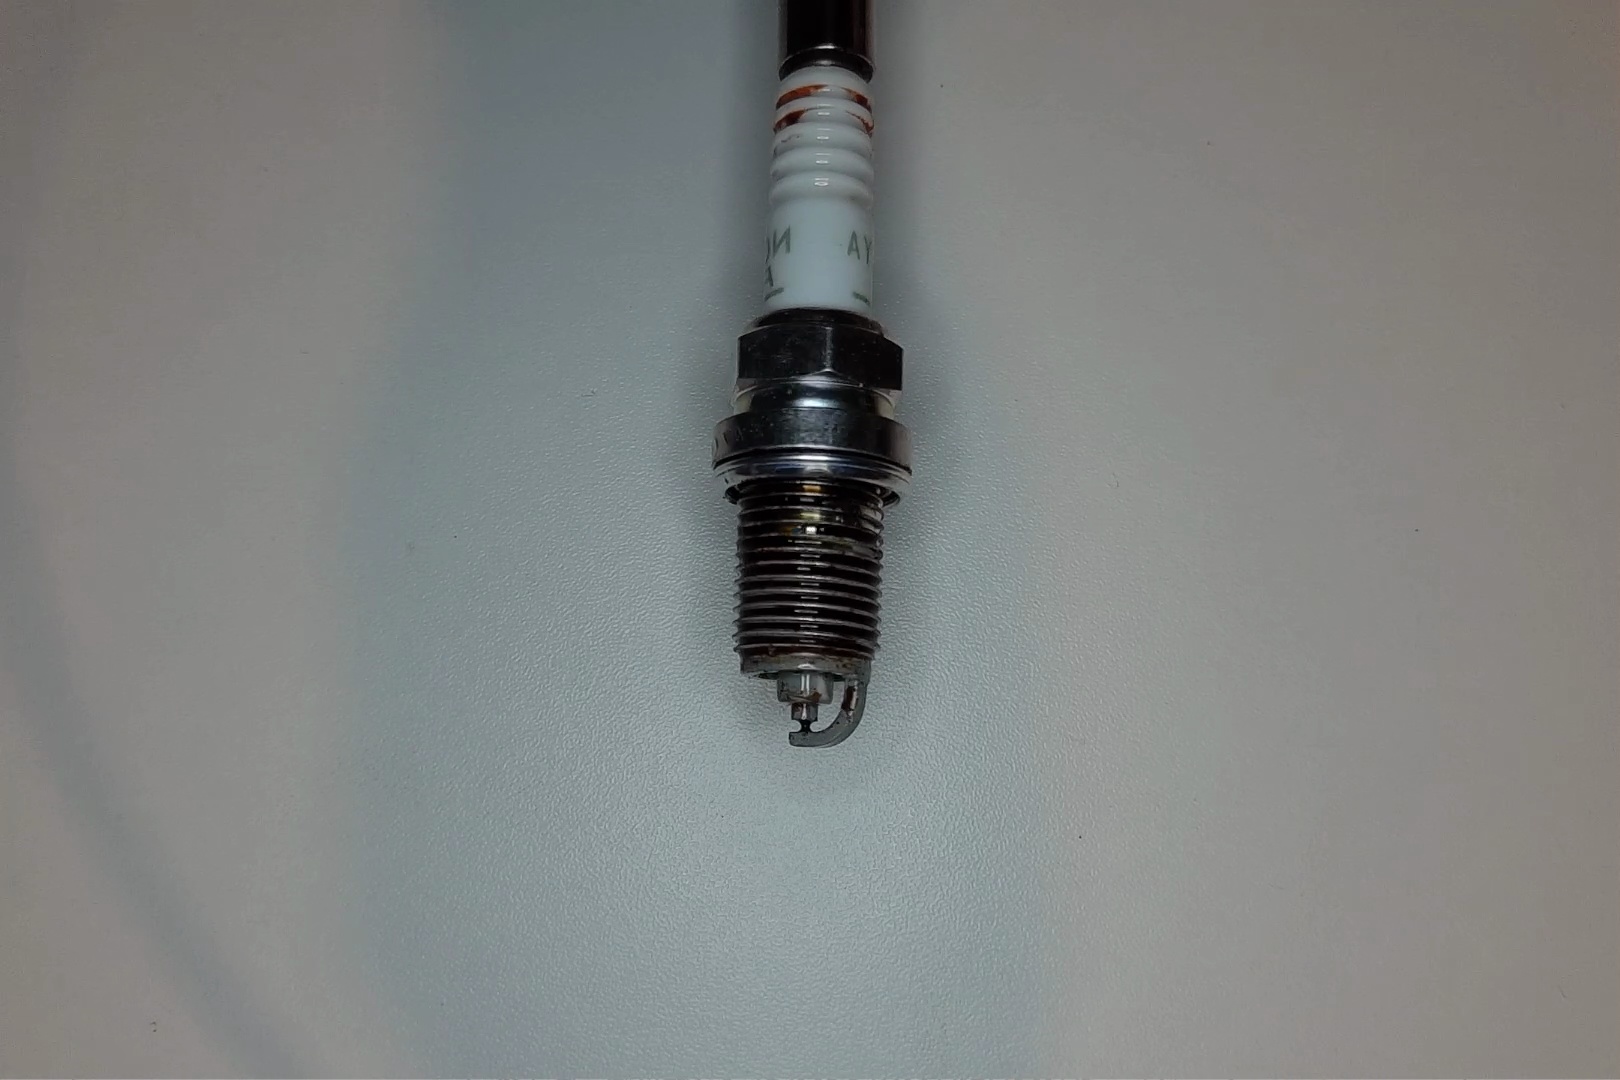
Label: anomaly